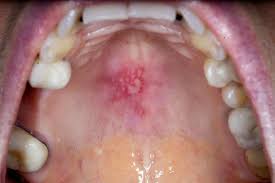
Condition: Mouth Ulcer